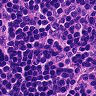
Metastatic tissue present: no